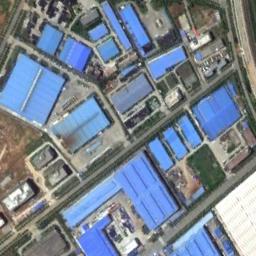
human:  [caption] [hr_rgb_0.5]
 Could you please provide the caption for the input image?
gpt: The industrial area has some blue workshops of different sizes and other colors of workshops .

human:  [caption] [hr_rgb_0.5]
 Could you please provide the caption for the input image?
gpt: Numerous houses of different shapes and sizes are in the industrial area .

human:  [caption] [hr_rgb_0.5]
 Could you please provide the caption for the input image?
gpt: Neatly planned factories and roads in an industrial area with green belts .

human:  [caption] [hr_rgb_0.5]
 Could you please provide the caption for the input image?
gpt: There are not many buildings in the industrial area .

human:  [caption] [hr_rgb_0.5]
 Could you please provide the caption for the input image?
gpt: There are many blue buildings on the industrial area .